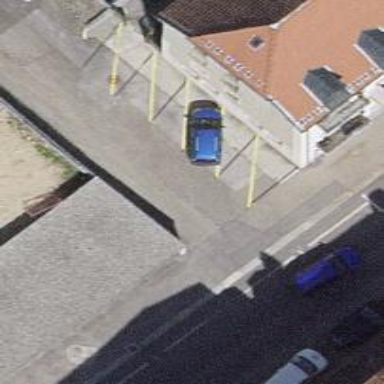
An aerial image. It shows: Parking area with diagonal orientation. The surface is designed for parking.